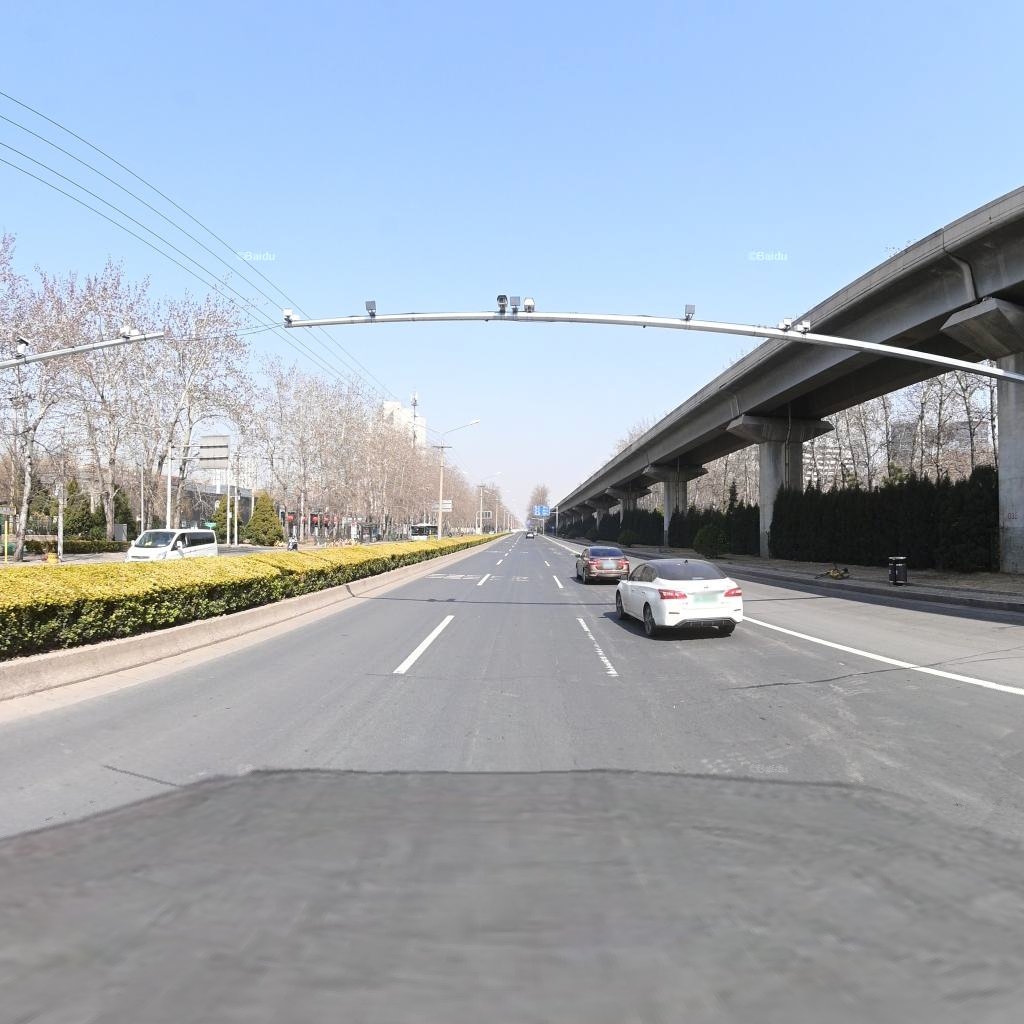
Region: Chaoyang
Road damage annotations: transverse patch, transverse patch, transverse patch